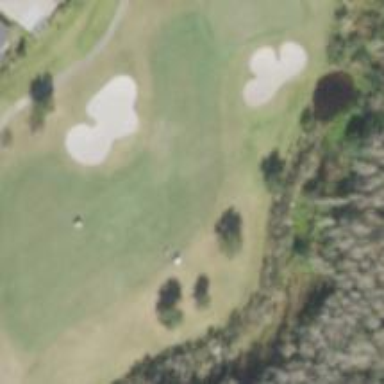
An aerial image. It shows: View of golf hole.